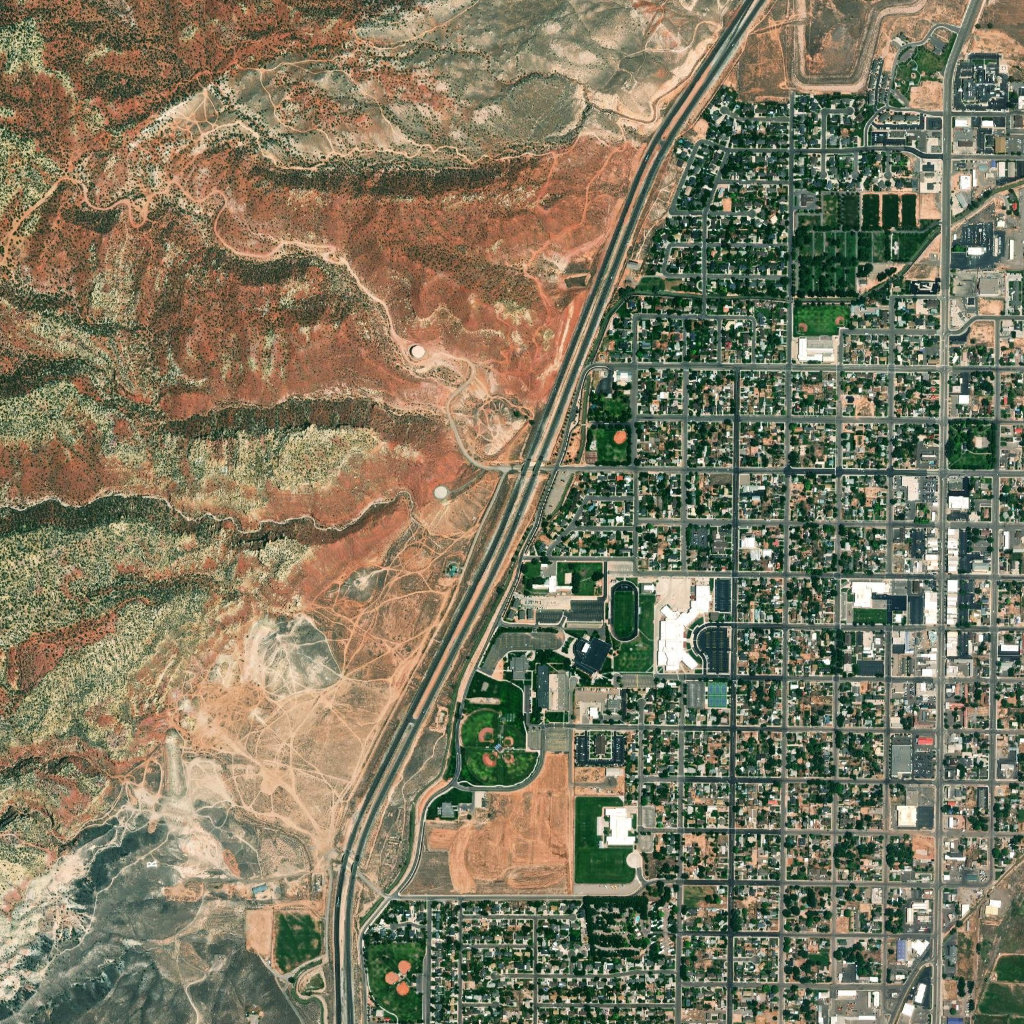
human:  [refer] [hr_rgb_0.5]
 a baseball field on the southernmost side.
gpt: <box>[[36, 95, 41, 99, 0]]</box>